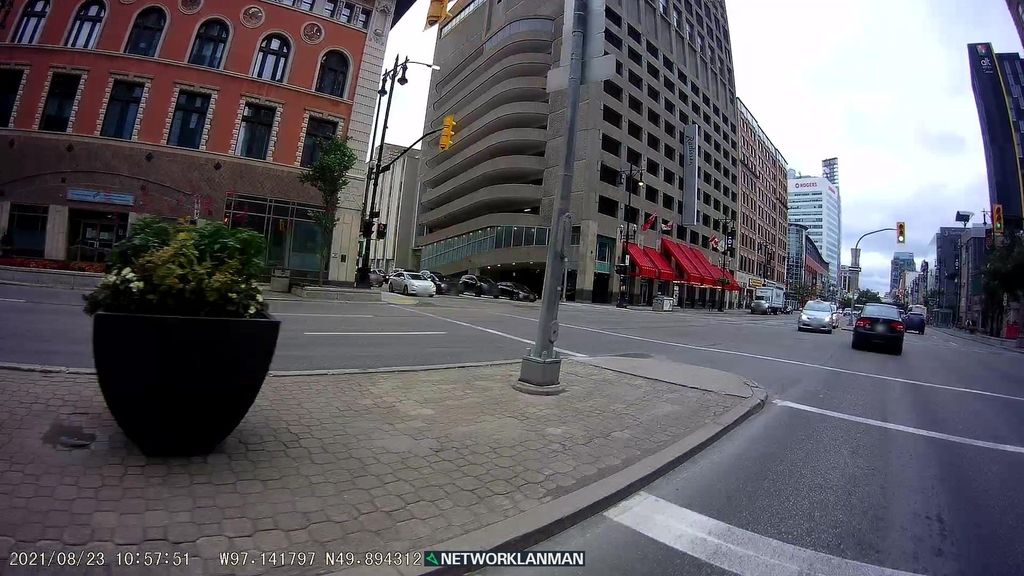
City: winnipeg